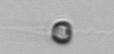
Label: Apedinella